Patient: sex M, age 77
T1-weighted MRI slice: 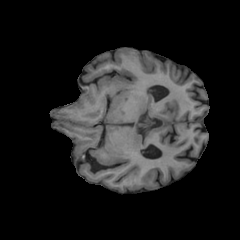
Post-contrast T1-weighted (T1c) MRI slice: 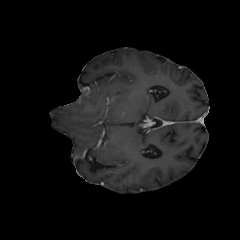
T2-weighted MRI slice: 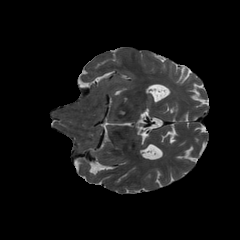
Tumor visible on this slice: yes
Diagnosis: Glioblastoma, IDH-wildtype
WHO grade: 4